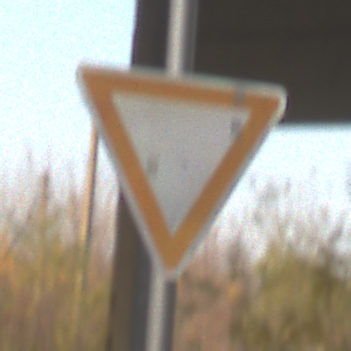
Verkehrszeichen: VorfahrtGewaehren
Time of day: SunriseSunset
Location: Roofed (Suburban)
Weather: Clear
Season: NotSpecified
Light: Natural